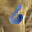
Label: 6